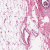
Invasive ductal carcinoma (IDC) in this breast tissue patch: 0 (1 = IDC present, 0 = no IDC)